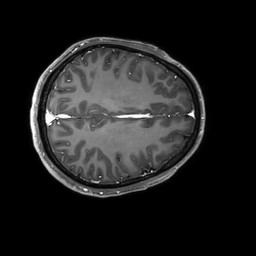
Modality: T1w
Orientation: axial
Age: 35
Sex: male
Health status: ill
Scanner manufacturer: philips
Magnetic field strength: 3 T
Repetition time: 0.008568 s
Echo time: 0.004154 s